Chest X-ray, AP view. Patient: 66 years old, sex M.
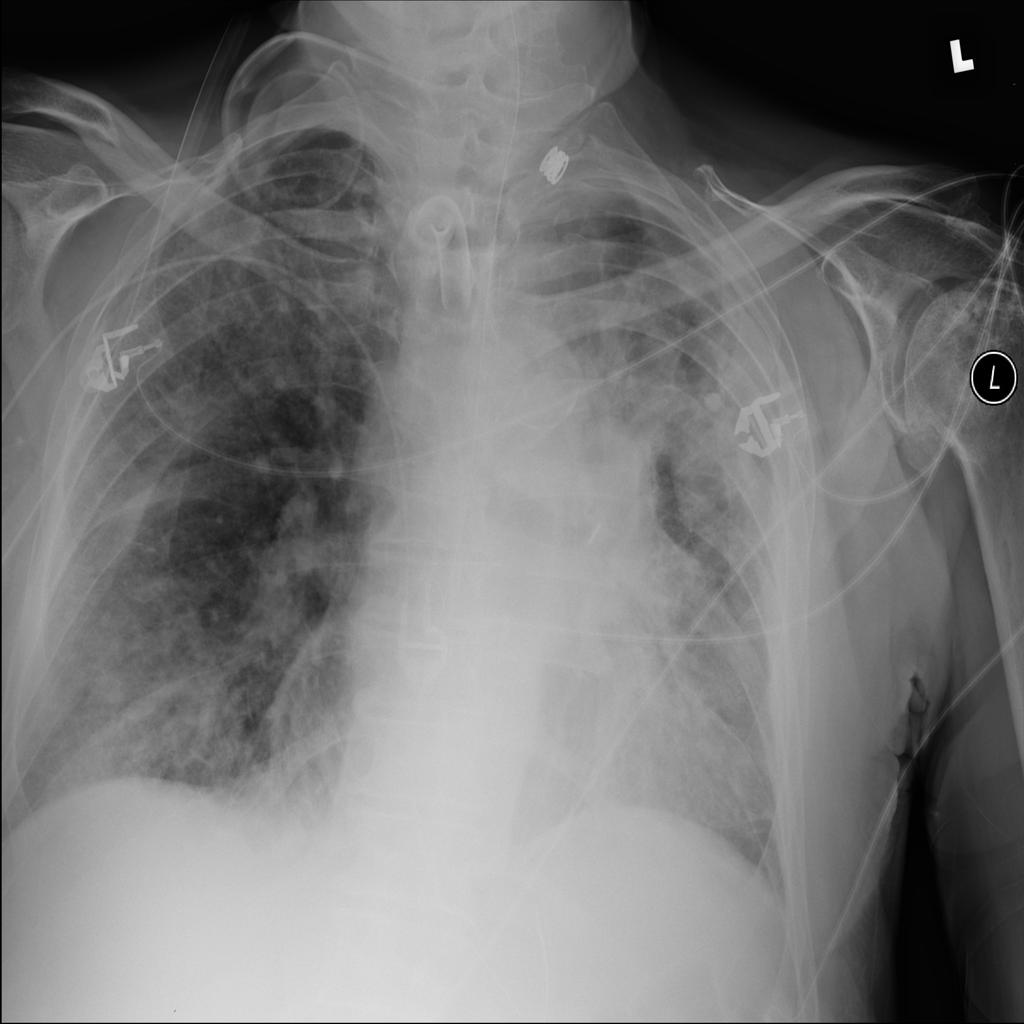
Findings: No Finding